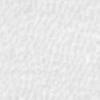
Label: no_change